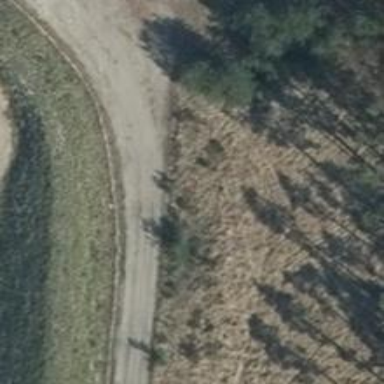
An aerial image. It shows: Road made of pebblestone meant for service vehicles.